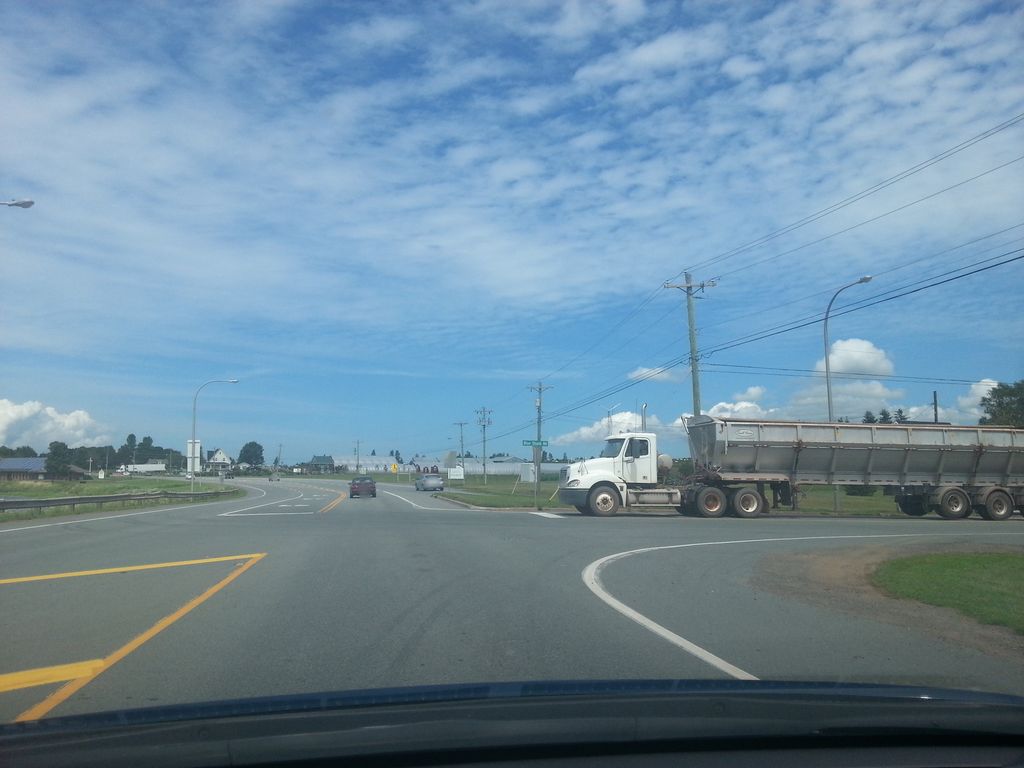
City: charlottetown